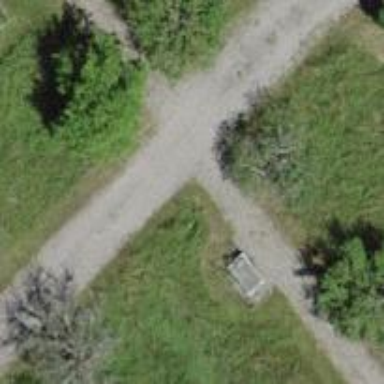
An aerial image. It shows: Unpaved path.